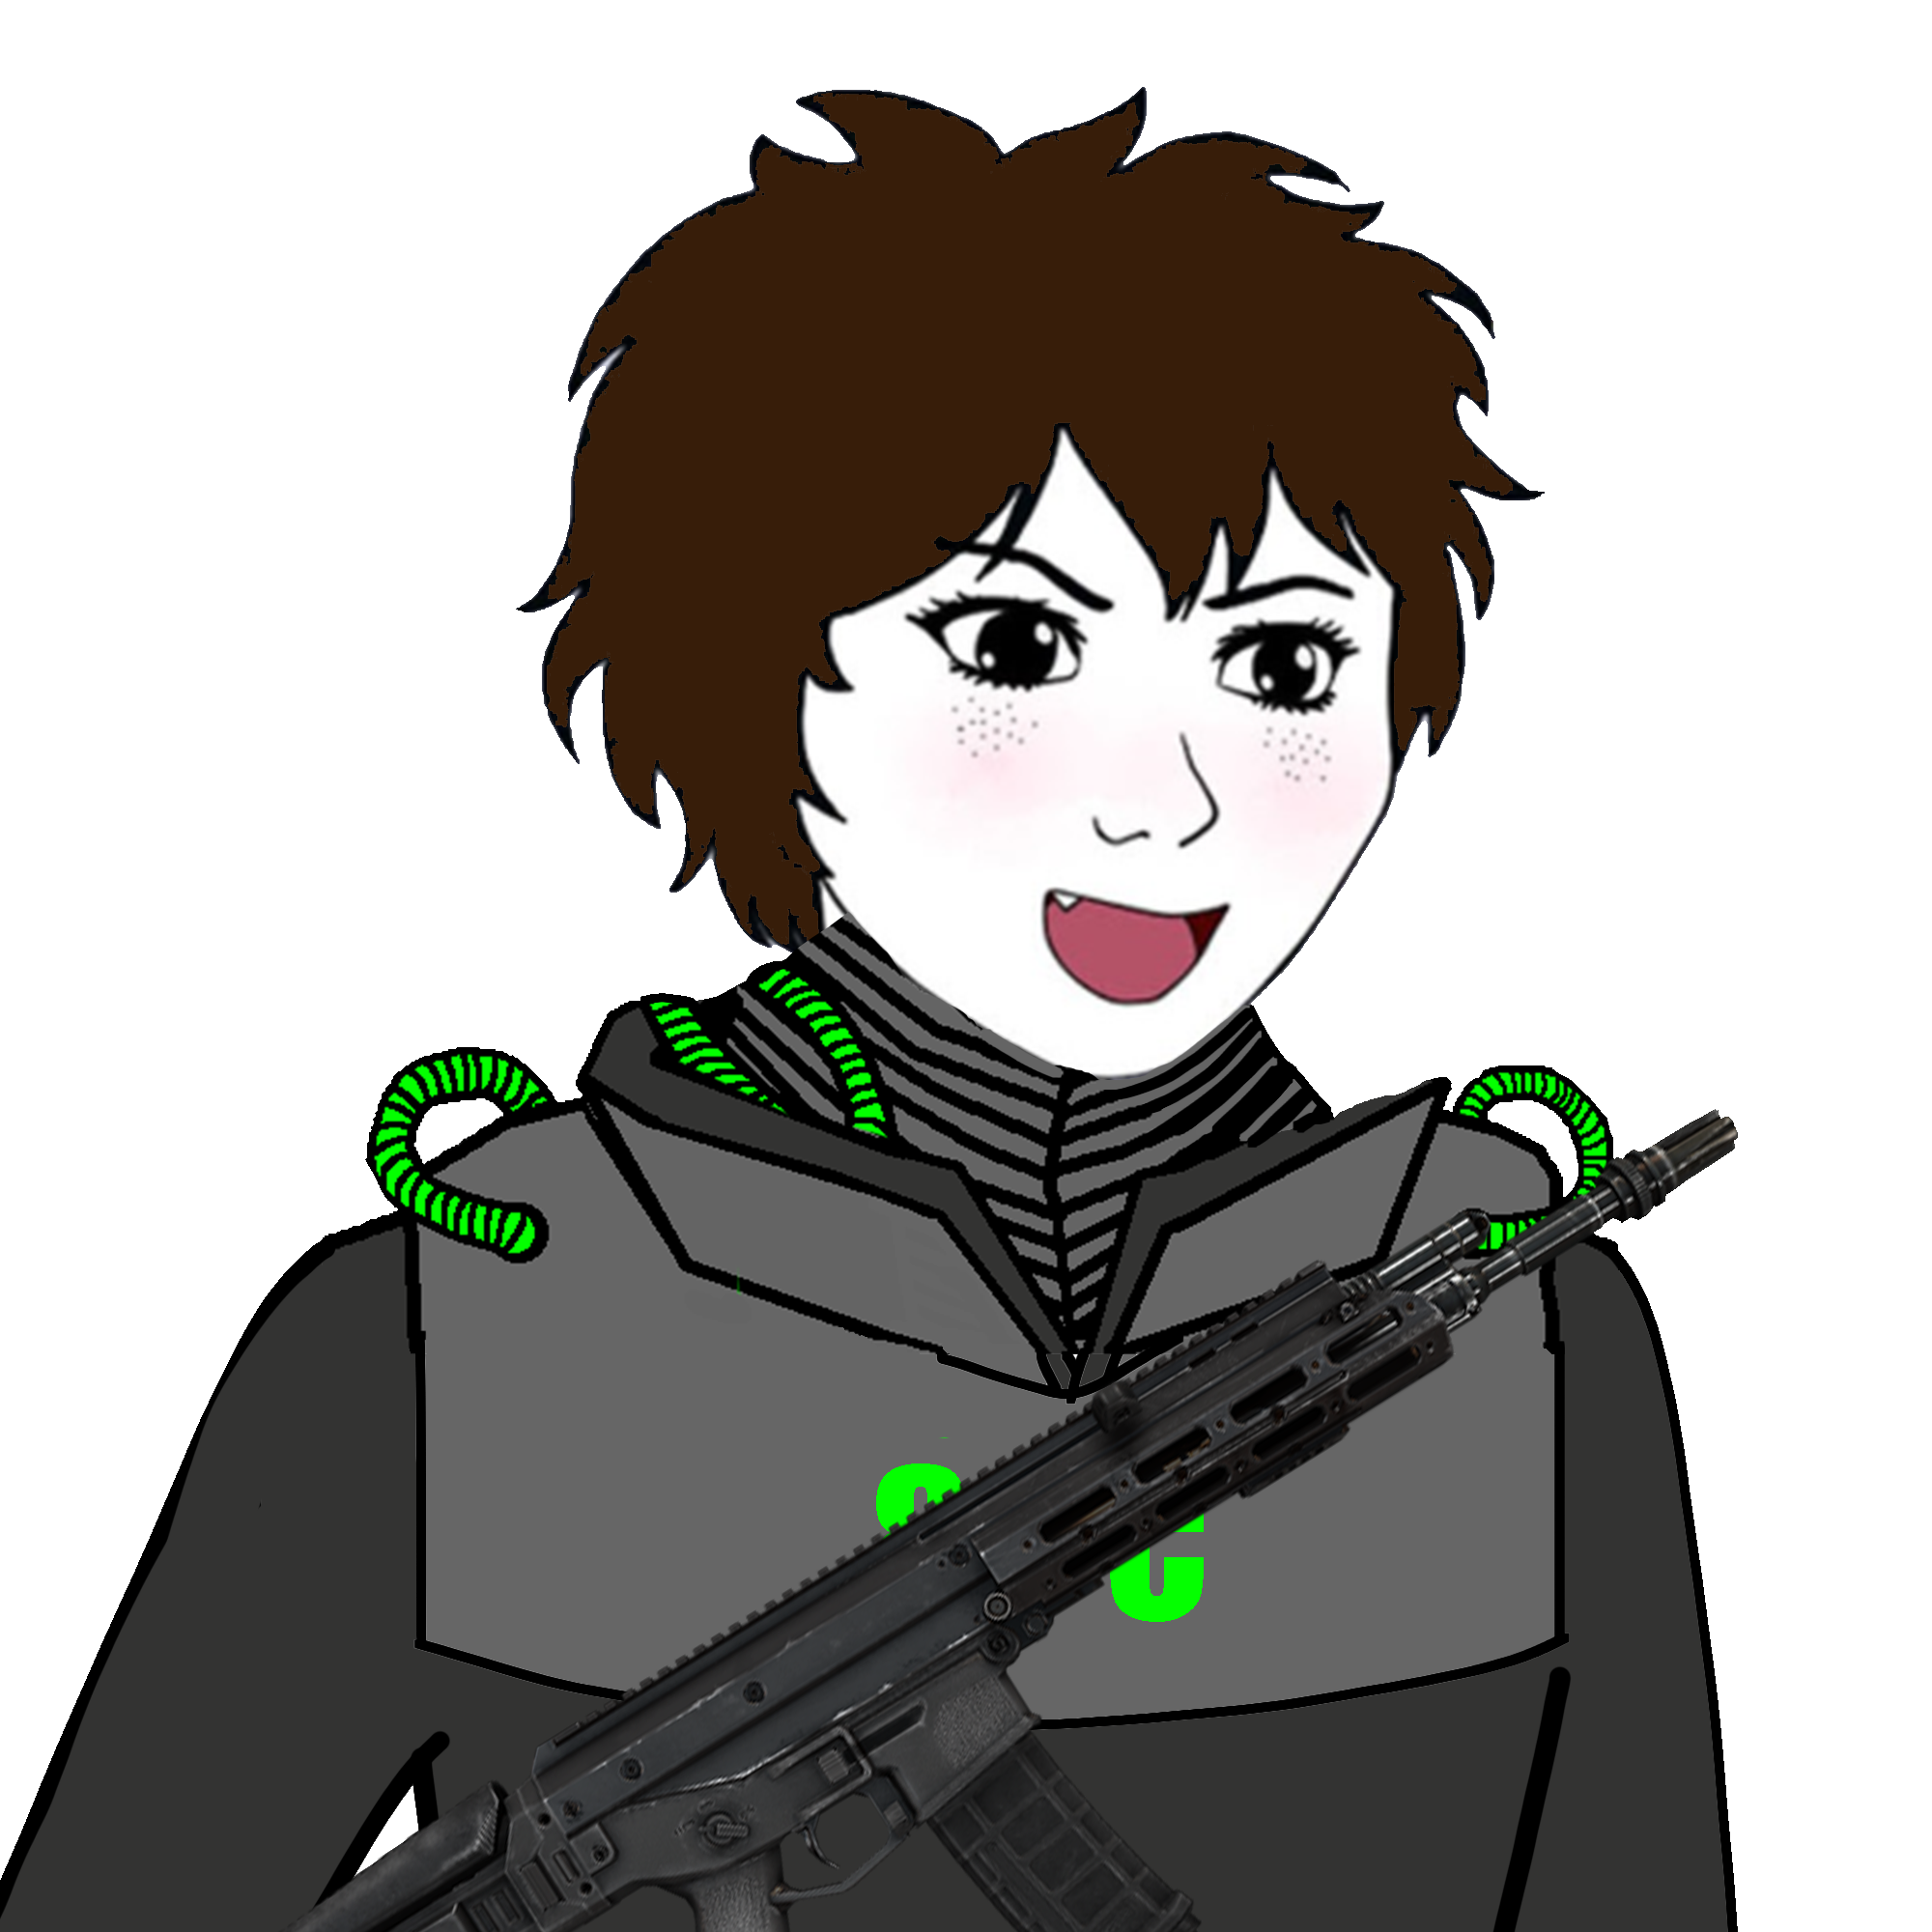
Label: 5_Tomboy